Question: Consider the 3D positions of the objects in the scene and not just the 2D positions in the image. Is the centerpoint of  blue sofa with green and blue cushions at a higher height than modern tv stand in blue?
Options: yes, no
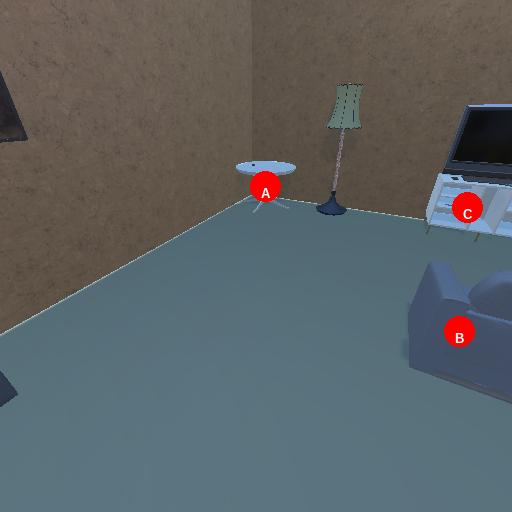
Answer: yes